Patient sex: F
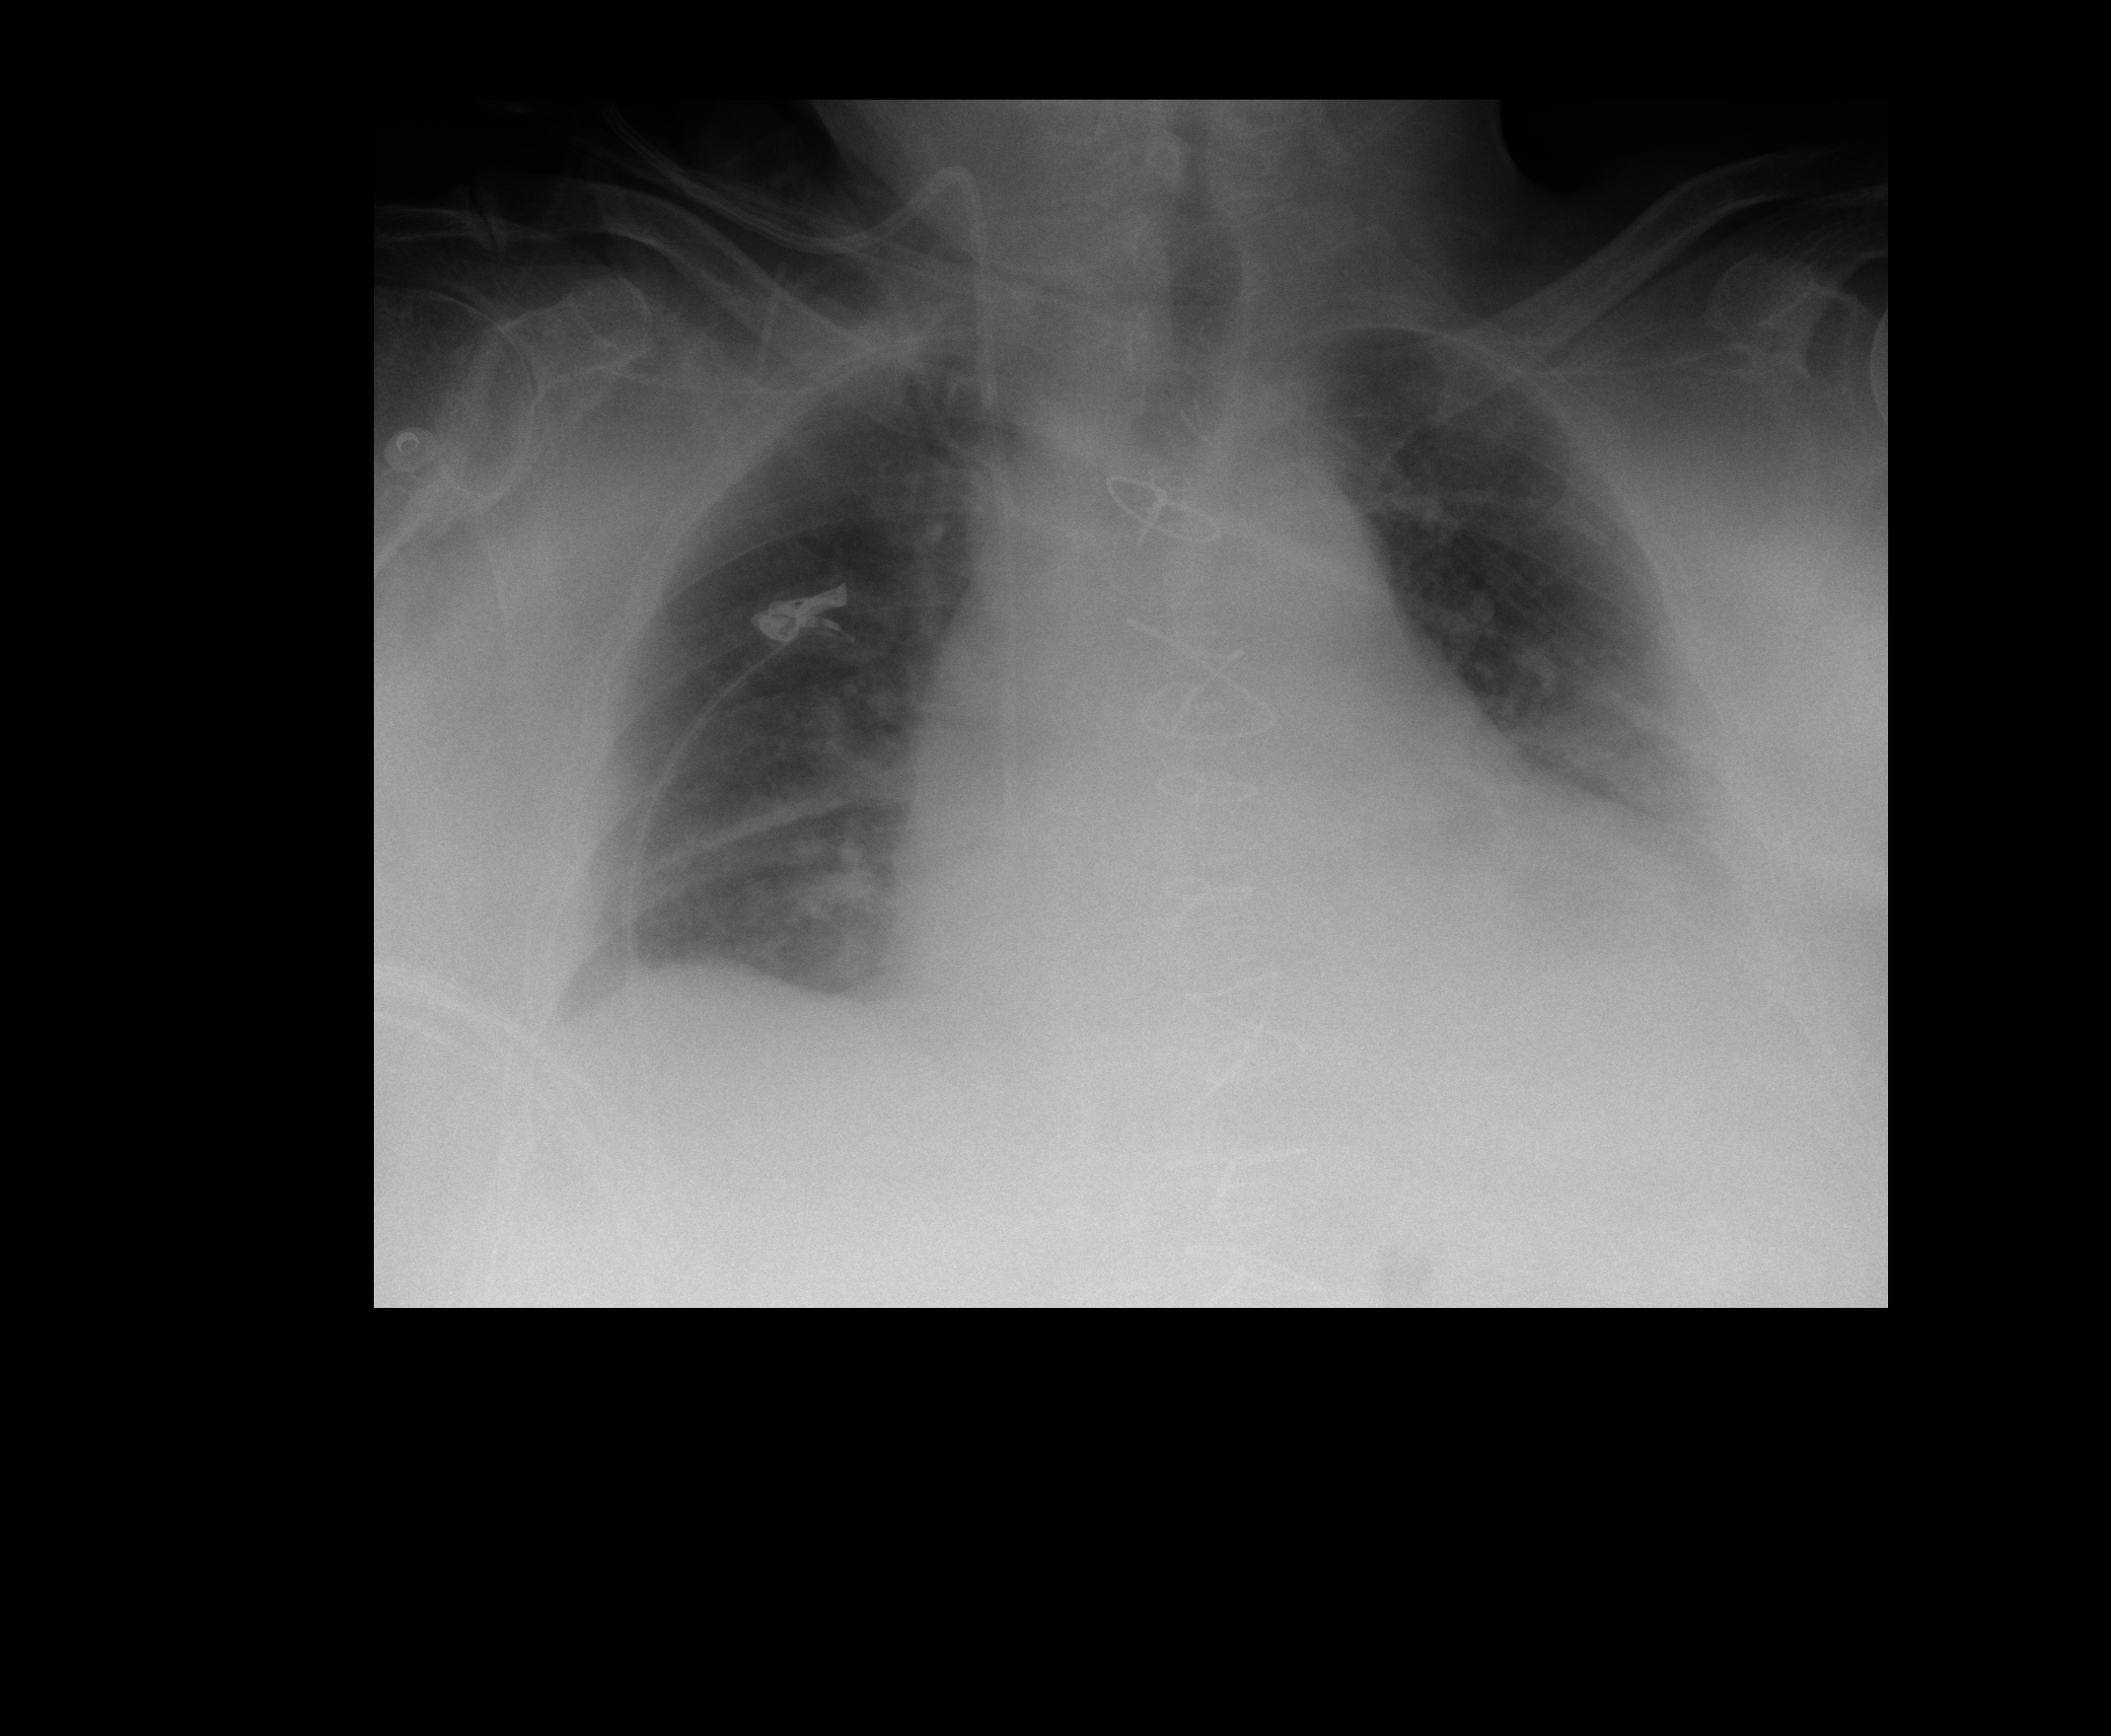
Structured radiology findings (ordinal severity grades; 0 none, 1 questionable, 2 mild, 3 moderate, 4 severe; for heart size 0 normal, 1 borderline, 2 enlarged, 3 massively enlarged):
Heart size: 2
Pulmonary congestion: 2
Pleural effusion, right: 0
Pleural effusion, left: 2
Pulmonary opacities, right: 1
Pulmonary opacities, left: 2
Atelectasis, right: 2
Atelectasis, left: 1